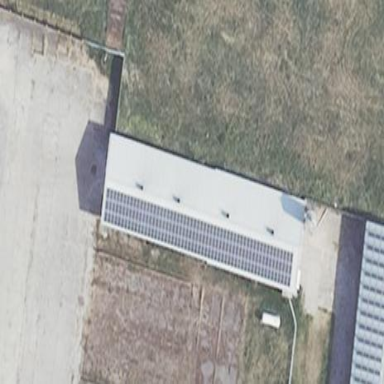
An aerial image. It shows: Building equipped with solar photovoltaic panel for generating electricity. The small installation is solar power generator.